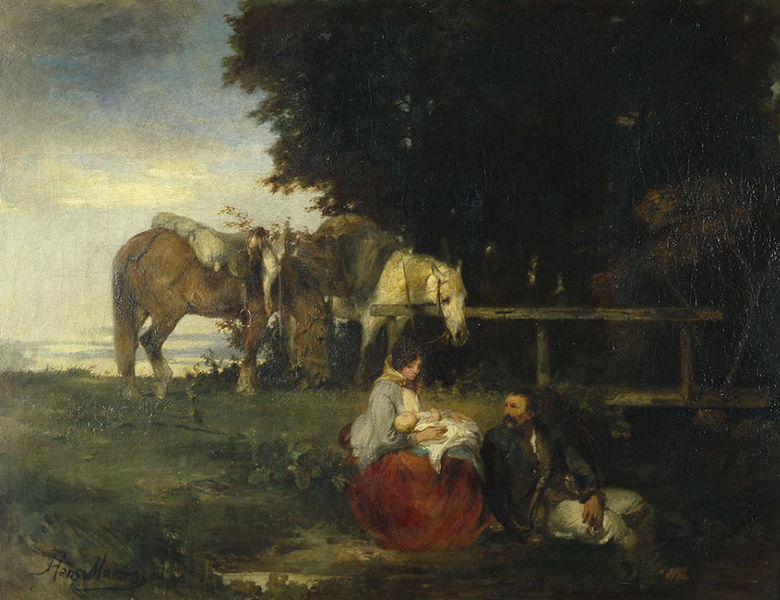
Titel: Rast am Waldesrand
Künstler: Hans von Marées
Standort: Karlsruhe
Institution: Staatliche Kunsthalle Karlsruhe
Schlagwörter: baum, berg, blau, blätter, dunkel, gemälde, hand, himmel, kopf, laub, mann, meer, schatten, umhang, wasser, weiß, wolken, bäume, fluss, gelb, grün, himmerl, landschaft, menschen, see, sitzen, teich, ufer, abend, braun, brust, frau, hell, hintergrund, holz, kleid, licht, mund, nacht, nase, schwarz, zeichnung, ölbild, blick, gras, rot, tier, tiere, tuch, weg, wiese, wolke, zaun, gespräch, malerei, rock, bart, hose, jacke, schnurrbart, arm, augen, bluse, gesicht, halten, kleidung, kragen, stein, signatur, öl, bach, dämmerung, ebene, erde, ferne, horizont, hügel, natur, weide, weite, brücke, busch, gatter, sonne, boden, land, auge, haare, mantel, sitzend, decke, eltern, familie, kind, mutter, paar, vater, pflanzen, kontrast, tal, traurig, wald, bauern, genre, pferd, pferde, pony, reiter, ausritt, beine, hufe, reiten, sattel, schwanz, schweif, steigbügel, zaumzeug, zügel, farbig, orang, ruhe, ruhen, düster, naturalismus, gepäck, last, mittag, berge, grasen, weis, ausflug, baby, idylle, pause, picknick, rast, stille, romantik, ölgemälde, steg, essen, schnurbart, balken, geländer, junge, schoß, schnauzer, grass, flucht, waldrand, pärchen, münchen, spaziergang, stillen, draußen, lichtung, uniform, soldat, leinwand, ölmalerei, jagd, schimmel, kleinkind, biedermeier, ehepaar, jäger, christus, jesus, dunkle, pfer, reise, wanderer, fressen, büschel, verblauung, hans, maria, hirte, mystik, ausruhen, gaul, rasten, weise, wanderung, steig, zau, josef, joseph, perde, säugling, roit, king, büume, neugeborenes, säugen, furt, wanderschaft, grasend, marées, flucht nach ägypten, ruhe auf der flucht, windel, bauzm, josph, tag und nacht, personnen, hans von marées, blikc, maria und josef, mezel, lagernd, wirte, stillend, blse, grsen, lt, 1850, sattelzeug, anbindebalken, münchner malerschule, hans maréss, hans marées, packtaschen, rast am waldrand, maria josef, gelnder, familienidyll, reiten ausflug, krock, laubn, grgas